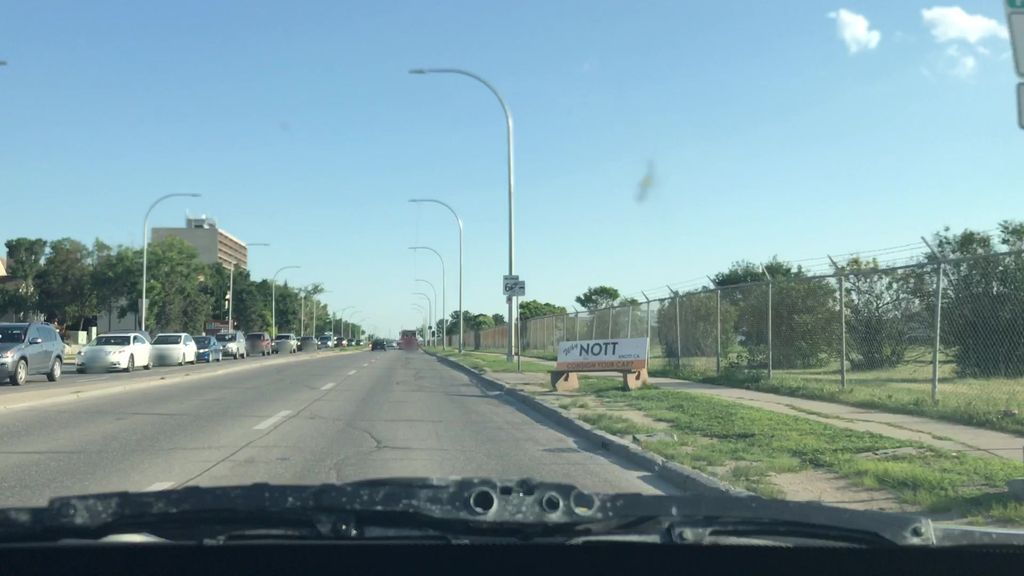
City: winnipeg